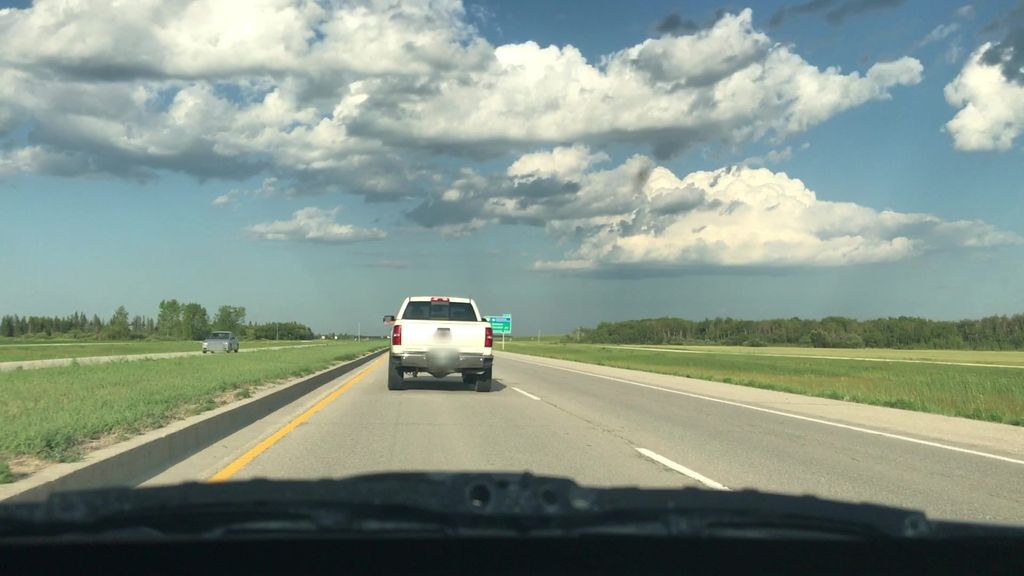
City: winnipeg